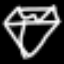
Label: diamond